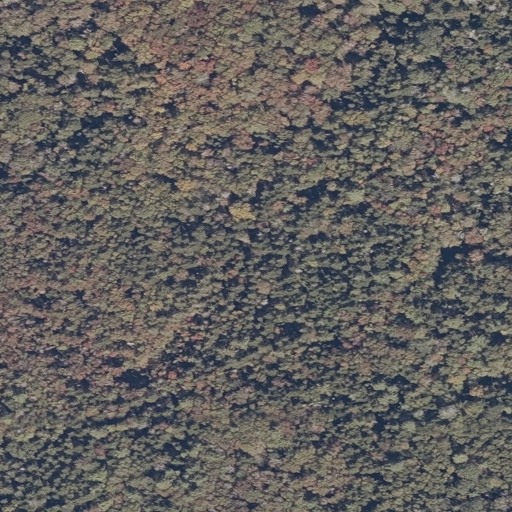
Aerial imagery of island in Maine named Birch Island containing evergreen forest, woody wetlands, and mixed forest